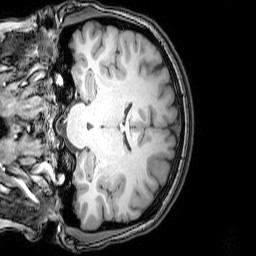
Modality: T1w
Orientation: coronal
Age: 22
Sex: female
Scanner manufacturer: philips
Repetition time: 0.00812 s
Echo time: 0.00373 s